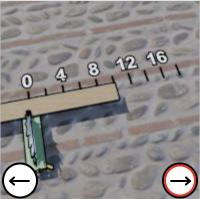
Task: length
Answer: 10
First scale value: 4.0